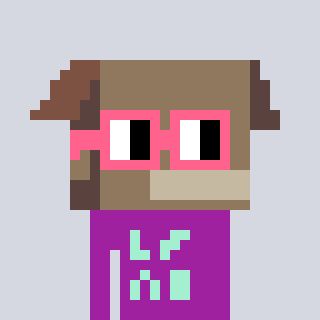
a pixel art character with square pink glasses, a box-shaped head and a magenta-colored body on a cool background